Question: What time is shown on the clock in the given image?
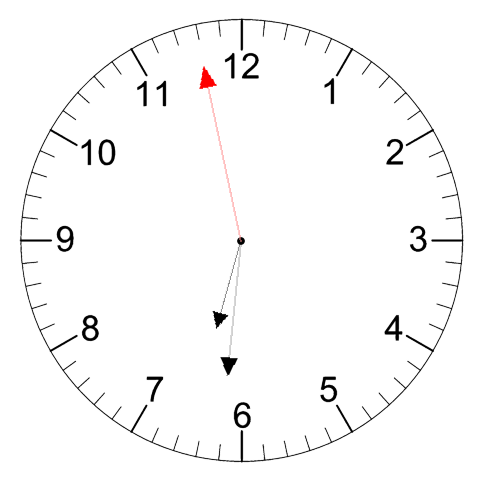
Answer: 06:30:58